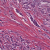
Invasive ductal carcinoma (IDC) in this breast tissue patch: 1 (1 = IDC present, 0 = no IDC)